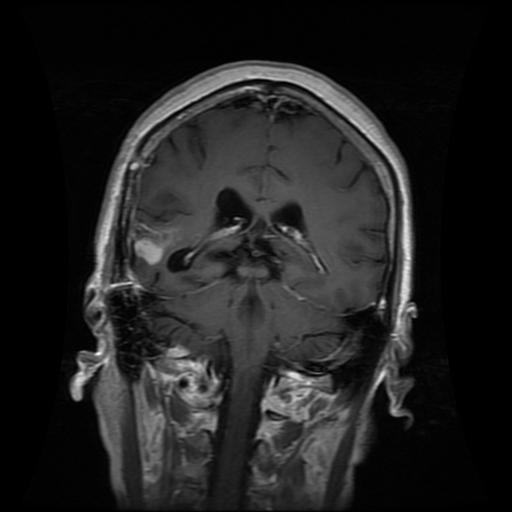
Label: glioma